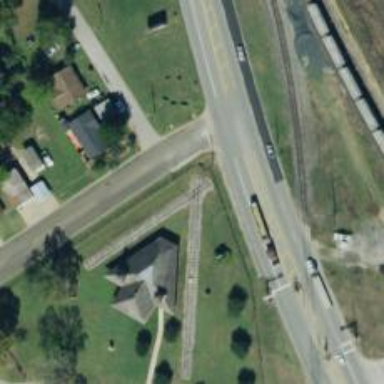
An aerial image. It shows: Railway spur service.